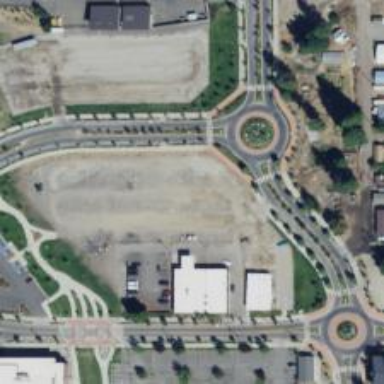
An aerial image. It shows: Tertiary road leading to roundabout.